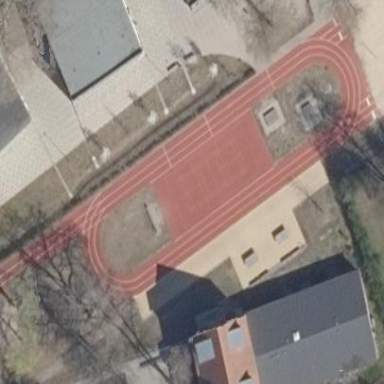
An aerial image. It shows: Athletics pitch used for leisure sports activities.